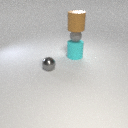
large brown rubber cylinder above small gray rubber sphere